Aerial crown-view tile of a tropical tree (Barro Colorado Island, Panama), acquired 20250715:
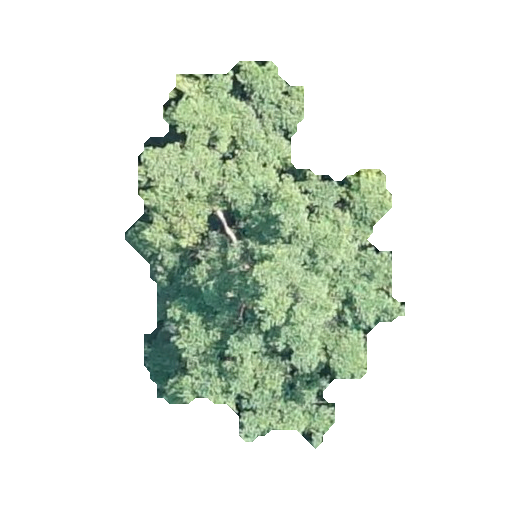
Species: Terminalia amazonia
GBIF accepted scientific name: Terminalia amazonica
Crown area: 102.348 m²